Question: AI need to find how may times "Weddings" (column M) comes up in each July only and then add it to F8. Then in August and that that in F19.
In F8, I need to add up how many times "*" (column R) comes up with the reference "Wedding" only
in P8, I need to add up how many times "*" (Column R) comes up with reference to "Wedding" and Referred by "Peel" (column U)

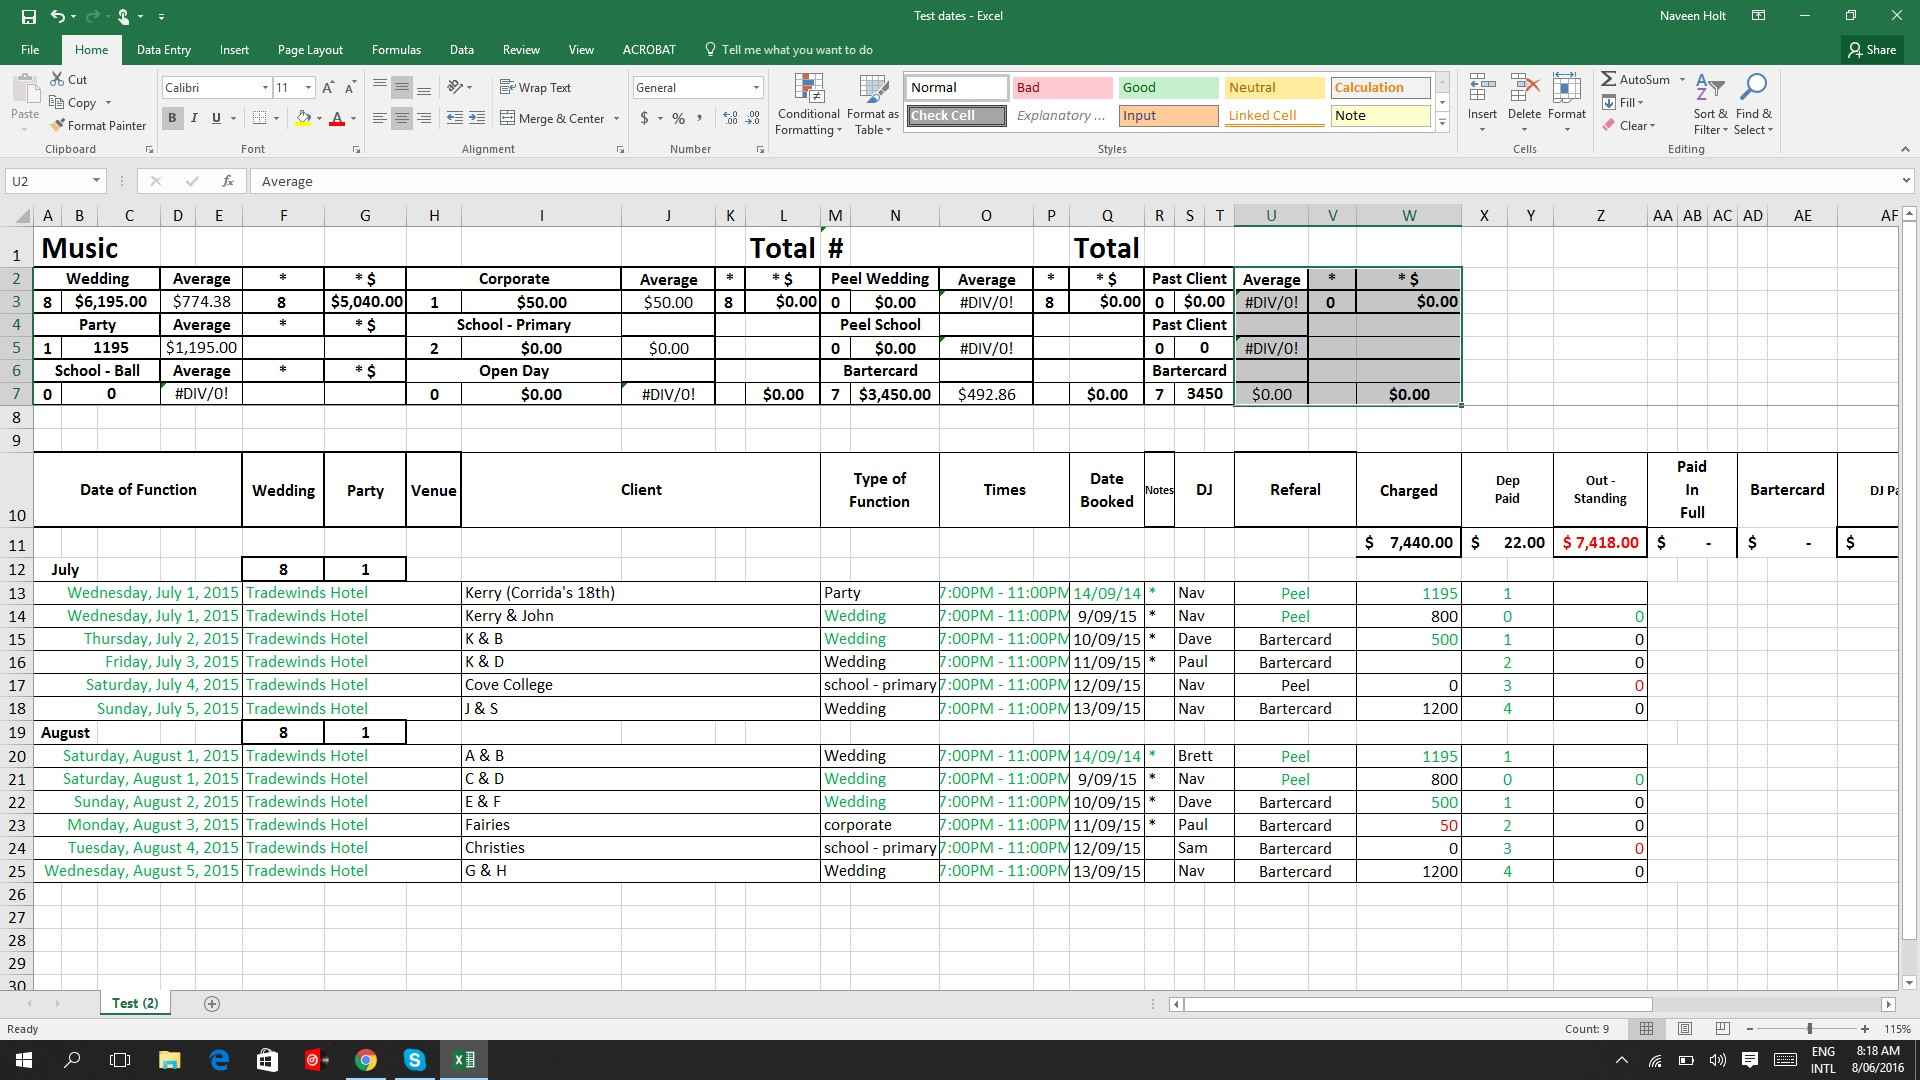
Answer: > need to find how may times "Weddings" (column M) comes up in each July only and then add it to F8
'''
=COUNTIFS(M13:M25,"Wedding",A13:A25,">="&DATE(2015,7,1),A13:A25,"<="&DATE(2015,7,31))
'''
> Then in August and that that in F19
'''
=COUNTIFS(M13:M25,"Wedding",A13:A25,">="&DATE(2015,8,1),A13:A25,"<="&DATE(2015,8,31))
'''
> I need to add up how many times "*" (column R) comes up with the reference "Wedding" only
'''
=COUNTIFS(M13:M25,"Wedding",R13:R25,"*")
'''
But, I guess you want count of '"*"' with 'Wedding' in 'July' and 'August'.
For July:
'''
=COUNTIFS(M13:M25,"Wedding",R13:R25,"*",A13:A25,">="&DATE(2015,7,1),A13:A25,"<="&DATE(2015,7,31))
'''
For August:
'''
=COUNTIFS(M13:M25,"Wedding",R13:R25,"*",A13:A25,">="&DATE(2015,8,1),A13:A25,"<="&DATE(2015,8,31))
'''
> I need to add up how many times "*" (Column R) comes up with reference to "Wedding" and Referred by "Peel" (column U)
'''
=COUNTIFS(R13:R25,"*",M13:M25,"Wedding",U13:U25,"Peel")
'''
Again, I guess you want count of '"*"' with 'Wedding' referred by 'Peel' in 'July' and 'August'.
For July:
'''
=COUNTIFS(M13:M25,"Wedding",R13:R25,"*",U13:U25,"Peel",A13:A25,">="&DATE(2015,7,1),A13:A25,"<="&DATE(2015,7,31))
'''
For August:
'''
=COUNTIFS(M13:M25,"Wedding",R13:R25,"*",U13:U25,"Peel",A13:A25,">="&DATE(2015,8,1),A13:A25,"<="&DATE(2015,8,31))
'''
Change ranges as required.